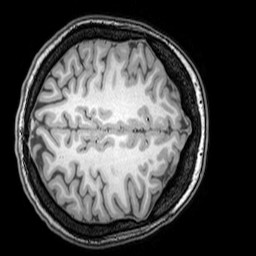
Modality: T1w
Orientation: axial
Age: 21
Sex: female
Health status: healthy
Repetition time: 0.081 s
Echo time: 0.037 s